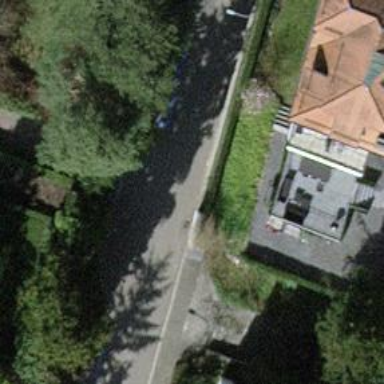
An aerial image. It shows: Residential road with asphalt surface.